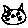
Label: cat